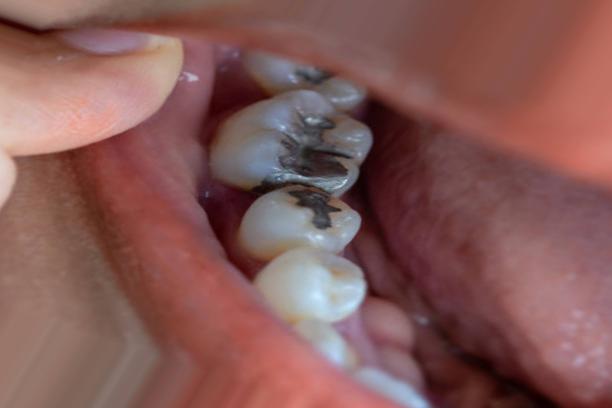
Condition: Caries